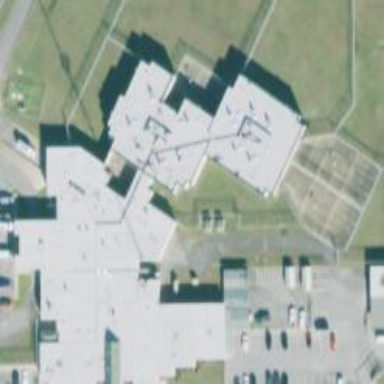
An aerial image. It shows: Prison.